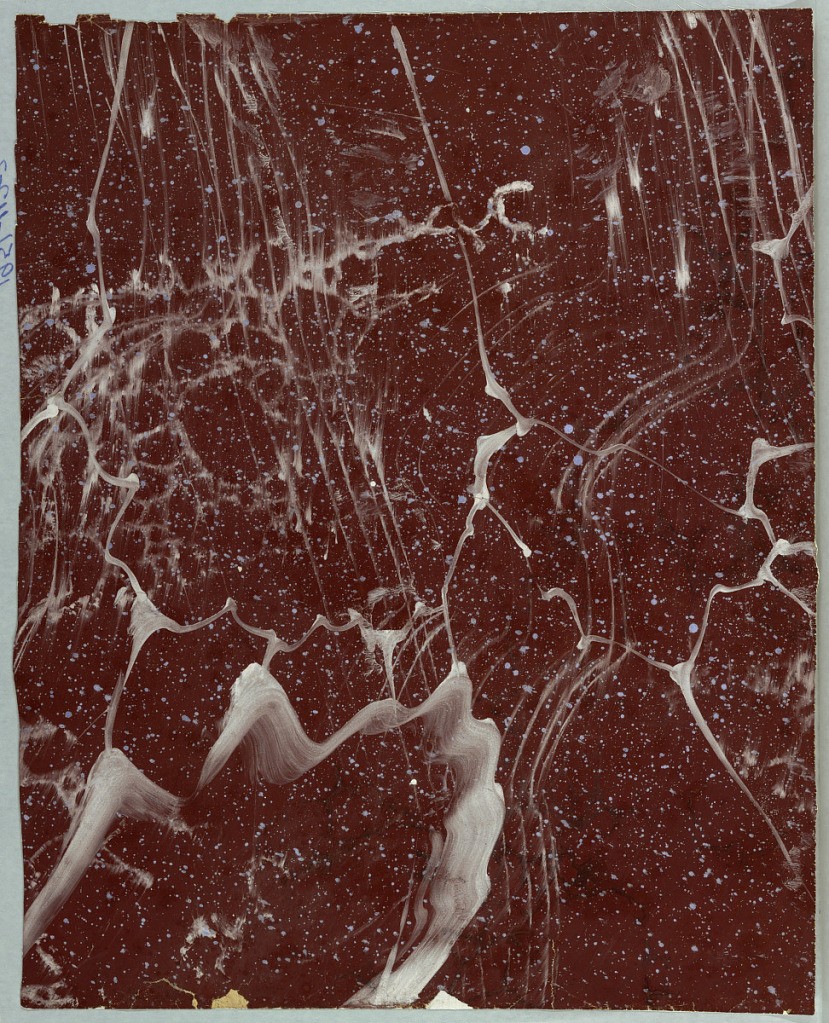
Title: Sidewall
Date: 1815–30
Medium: Marbleized
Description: Marbleized with white veining and pale blue spatter on dark red ground.